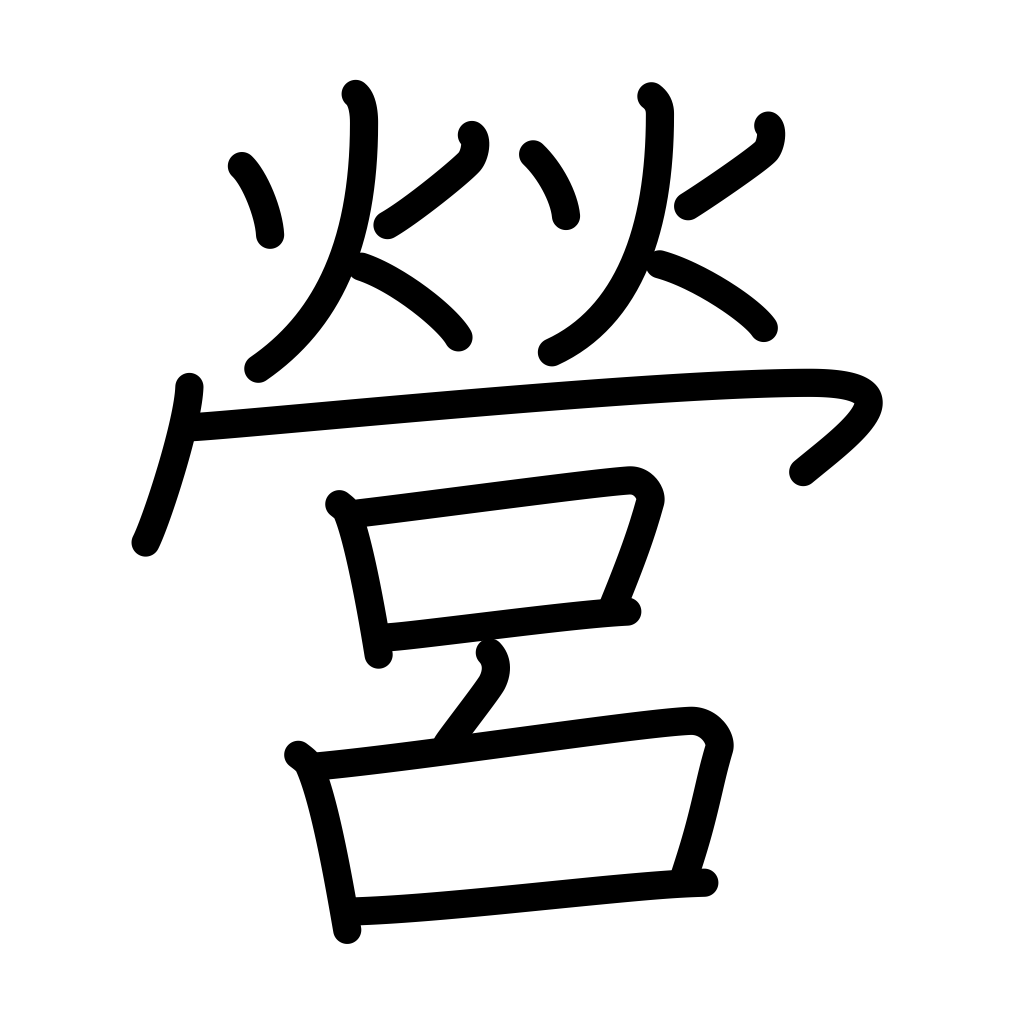
Meaning: camp, perform, build